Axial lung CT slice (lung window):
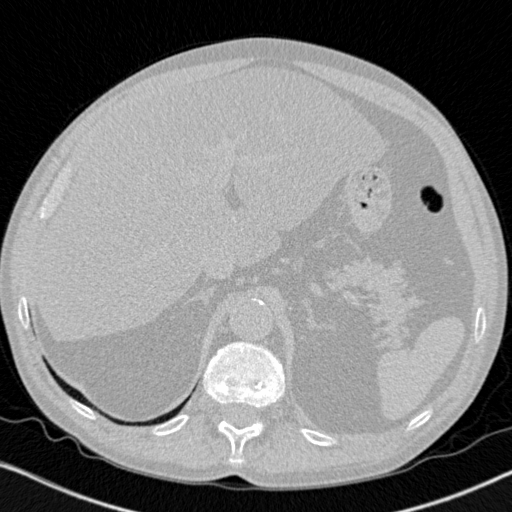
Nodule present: no